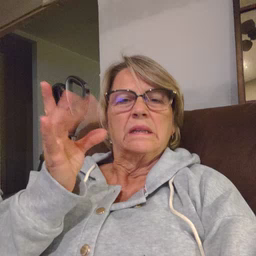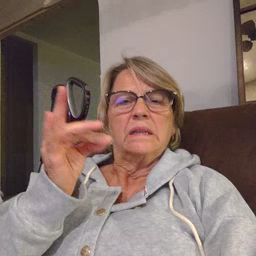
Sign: sticky